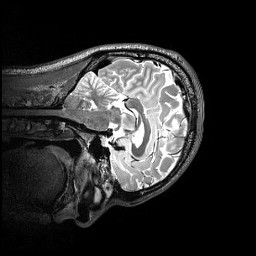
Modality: T2w
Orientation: sagittal
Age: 23
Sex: male
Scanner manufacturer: siemens
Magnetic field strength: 3 T
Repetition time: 3.2 s
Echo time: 0.565 s